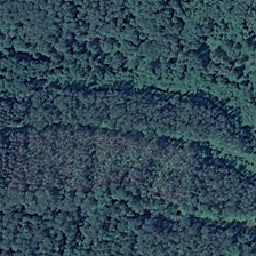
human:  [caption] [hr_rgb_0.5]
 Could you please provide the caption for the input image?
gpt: A lot of trees are planted here.

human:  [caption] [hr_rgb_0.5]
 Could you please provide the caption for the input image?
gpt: Many grass is planted in the forest.

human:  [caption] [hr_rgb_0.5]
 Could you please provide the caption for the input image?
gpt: A lot of grass is planted in the forest.

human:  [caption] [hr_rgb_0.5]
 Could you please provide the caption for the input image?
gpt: There are many trees planted here.

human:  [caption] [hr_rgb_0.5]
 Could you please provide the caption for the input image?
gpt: A large number of trees are planted here.